Interaction volume radius: 10 \u00c5
Interaction volume height: 20 \u00c5
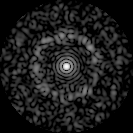
Disorder parameter: 0.8345